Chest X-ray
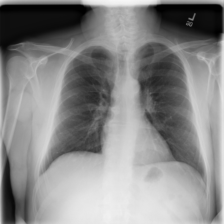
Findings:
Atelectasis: negative
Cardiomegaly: negative
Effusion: negative
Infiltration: negative
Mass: negative
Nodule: negative
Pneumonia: negative
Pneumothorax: negative
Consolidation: negative
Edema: negative
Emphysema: negative
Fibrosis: negative
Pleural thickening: negative
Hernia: negative